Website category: jobs
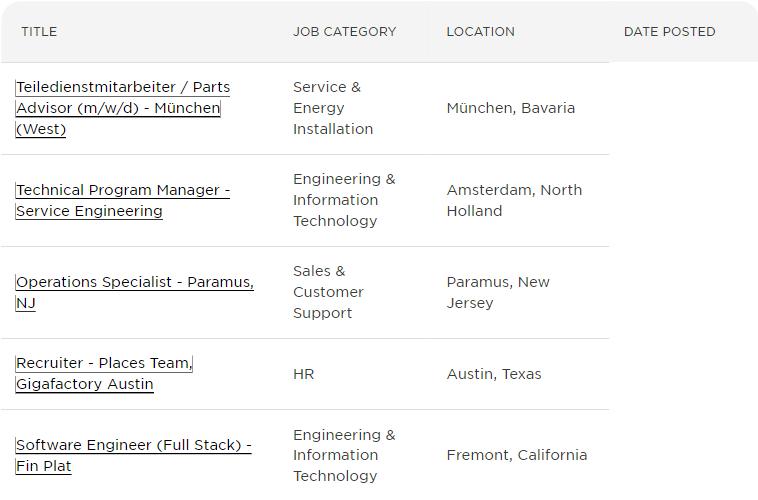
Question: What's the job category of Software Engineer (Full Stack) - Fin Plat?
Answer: Engineering & Information Technology

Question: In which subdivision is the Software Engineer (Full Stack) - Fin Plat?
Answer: Engineering & Information Technology

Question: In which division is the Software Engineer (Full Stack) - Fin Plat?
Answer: Engineering & Information Technology

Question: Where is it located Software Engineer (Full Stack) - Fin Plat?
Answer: Engineering & Information Technology

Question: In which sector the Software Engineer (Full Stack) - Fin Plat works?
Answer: Engineering & Information Technology

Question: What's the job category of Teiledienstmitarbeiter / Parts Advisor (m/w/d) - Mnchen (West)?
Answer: Service & Energy Installation

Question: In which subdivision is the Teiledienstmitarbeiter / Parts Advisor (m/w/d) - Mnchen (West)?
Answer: Service & Energy Installation

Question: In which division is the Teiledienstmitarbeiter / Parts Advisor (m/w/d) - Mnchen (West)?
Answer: Service & Energy Installation

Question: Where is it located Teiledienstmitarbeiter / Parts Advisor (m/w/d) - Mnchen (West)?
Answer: Service & Energy Installation

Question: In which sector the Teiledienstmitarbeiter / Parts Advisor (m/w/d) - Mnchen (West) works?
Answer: Service & Energy Installation

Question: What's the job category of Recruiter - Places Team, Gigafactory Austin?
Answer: HR

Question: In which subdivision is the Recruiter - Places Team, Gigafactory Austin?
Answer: HR

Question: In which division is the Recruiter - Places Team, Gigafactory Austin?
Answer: HR

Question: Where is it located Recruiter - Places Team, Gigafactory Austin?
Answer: HR

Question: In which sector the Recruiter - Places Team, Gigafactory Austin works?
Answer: HR

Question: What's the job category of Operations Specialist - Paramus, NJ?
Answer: Sales & Customer Support

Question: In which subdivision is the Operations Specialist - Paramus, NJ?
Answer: Sales & Customer Support

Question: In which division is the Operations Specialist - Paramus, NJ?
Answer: Sales & Customer Support

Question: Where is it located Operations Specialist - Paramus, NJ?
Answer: Sales & Customer Support

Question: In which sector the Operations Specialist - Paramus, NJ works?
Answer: Sales & Customer Support

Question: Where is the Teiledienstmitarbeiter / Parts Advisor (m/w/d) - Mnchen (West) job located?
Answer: Mnchen, Bavaria

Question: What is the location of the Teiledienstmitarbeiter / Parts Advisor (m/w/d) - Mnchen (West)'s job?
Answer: Mnchen, Bavaria

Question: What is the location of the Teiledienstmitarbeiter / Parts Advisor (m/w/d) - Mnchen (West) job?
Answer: Mnchen, Bavaria

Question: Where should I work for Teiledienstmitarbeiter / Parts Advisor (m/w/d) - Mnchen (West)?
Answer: Mnchen, Bavaria

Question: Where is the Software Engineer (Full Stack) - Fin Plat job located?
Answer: Fremont, California

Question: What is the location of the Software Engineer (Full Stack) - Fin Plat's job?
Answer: Fremont, California

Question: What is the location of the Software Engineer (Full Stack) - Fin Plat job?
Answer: Fremont, California

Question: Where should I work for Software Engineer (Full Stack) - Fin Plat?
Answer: Fremont, California

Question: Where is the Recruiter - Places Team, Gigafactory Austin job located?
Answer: Austin, Texas

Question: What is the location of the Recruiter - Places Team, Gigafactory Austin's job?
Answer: Austin, Texas

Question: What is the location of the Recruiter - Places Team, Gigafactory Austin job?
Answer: Austin, Texas

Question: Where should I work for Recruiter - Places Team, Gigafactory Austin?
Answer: Austin, Texas

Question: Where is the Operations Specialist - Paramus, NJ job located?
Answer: Paramus, New Jersey

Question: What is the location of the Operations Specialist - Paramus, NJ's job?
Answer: Paramus, New Jersey

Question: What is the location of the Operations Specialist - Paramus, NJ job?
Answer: Paramus, New Jersey

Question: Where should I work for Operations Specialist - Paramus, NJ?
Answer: Paramus, New Jersey

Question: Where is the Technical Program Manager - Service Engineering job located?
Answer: Amsterdam, North Holland

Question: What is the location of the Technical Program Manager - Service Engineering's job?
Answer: Amsterdam, North Holland

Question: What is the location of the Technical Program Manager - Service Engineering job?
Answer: Amsterdam, North Holland

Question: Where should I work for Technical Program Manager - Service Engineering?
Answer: Amsterdam, North Holland

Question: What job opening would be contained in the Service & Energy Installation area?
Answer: Teiledienstmitarbeiter / Parts Advisor (m/w/d) - Mnchen (West)

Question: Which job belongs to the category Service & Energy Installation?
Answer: Teiledienstmitarbeiter / Parts Advisor (m/w/d) - Mnchen (West)

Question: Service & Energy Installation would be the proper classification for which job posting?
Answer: Teiledienstmitarbeiter / Parts Advisor (m/w/d) - Mnchen (West)

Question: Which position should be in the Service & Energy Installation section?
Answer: Teiledienstmitarbeiter / Parts Advisor (m/w/d) - Mnchen (West)

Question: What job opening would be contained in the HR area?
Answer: Recruiter - Places Team, Gigafactory Austin

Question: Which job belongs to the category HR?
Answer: Recruiter - Places Team, Gigafactory Austin

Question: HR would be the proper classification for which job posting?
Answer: Recruiter - Places Team, Gigafactory Austin

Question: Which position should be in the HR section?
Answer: Recruiter - Places Team, Gigafactory Austin

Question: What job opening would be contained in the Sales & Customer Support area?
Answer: Operations Specialist - Paramus, NJ

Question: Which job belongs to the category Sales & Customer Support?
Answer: Operations Specialist - Paramus, NJ

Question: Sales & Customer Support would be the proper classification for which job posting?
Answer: Operations Specialist - Paramus, NJ

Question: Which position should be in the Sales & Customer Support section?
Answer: Operations Specialist - Paramus, NJ

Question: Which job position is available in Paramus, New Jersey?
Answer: Operations Specialist - Paramus, NJ

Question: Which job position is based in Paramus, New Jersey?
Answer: Operations Specialist - Paramus, NJ

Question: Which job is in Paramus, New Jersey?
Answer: Operations Specialist - Paramus, NJ

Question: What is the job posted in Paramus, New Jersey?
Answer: Operations Specialist - Paramus, NJ

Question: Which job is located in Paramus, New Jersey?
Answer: Operations Specialist - Paramus, NJ

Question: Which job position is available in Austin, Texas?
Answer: Recruiter - Places Team, Gigafactory Austin

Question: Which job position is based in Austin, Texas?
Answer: Recruiter - Places Team, Gigafactory Austin

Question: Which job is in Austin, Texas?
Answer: Recruiter - Places Team, Gigafactory Austin

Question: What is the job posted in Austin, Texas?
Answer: Recruiter - Places Team, Gigafactory Austin

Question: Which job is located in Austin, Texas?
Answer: Recruiter - Places Team, Gigafactory Austin

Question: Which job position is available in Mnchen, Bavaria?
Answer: Teiledienstmitarbeiter / Parts Advisor (m/w/d) - Mnchen (West)

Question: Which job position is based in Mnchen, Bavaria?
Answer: Teiledienstmitarbeiter / Parts Advisor (m/w/d) - Mnchen (West)